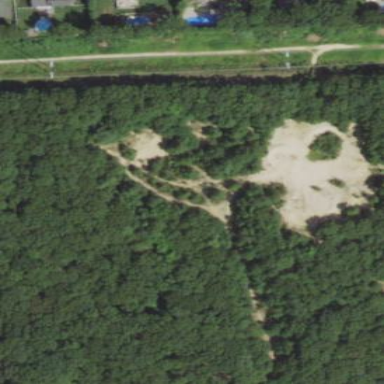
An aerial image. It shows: Natural area covered with sand.